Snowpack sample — Buffalo Mountain, Silverthorne, Colorado, USA (1/25/25, 10:11 AM MST)
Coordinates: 39.6222, -106.1139
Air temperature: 22 °F
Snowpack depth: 110 cm
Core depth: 30 cm
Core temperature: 42.8 °F
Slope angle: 12°, slope face: 102°
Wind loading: high
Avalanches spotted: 0
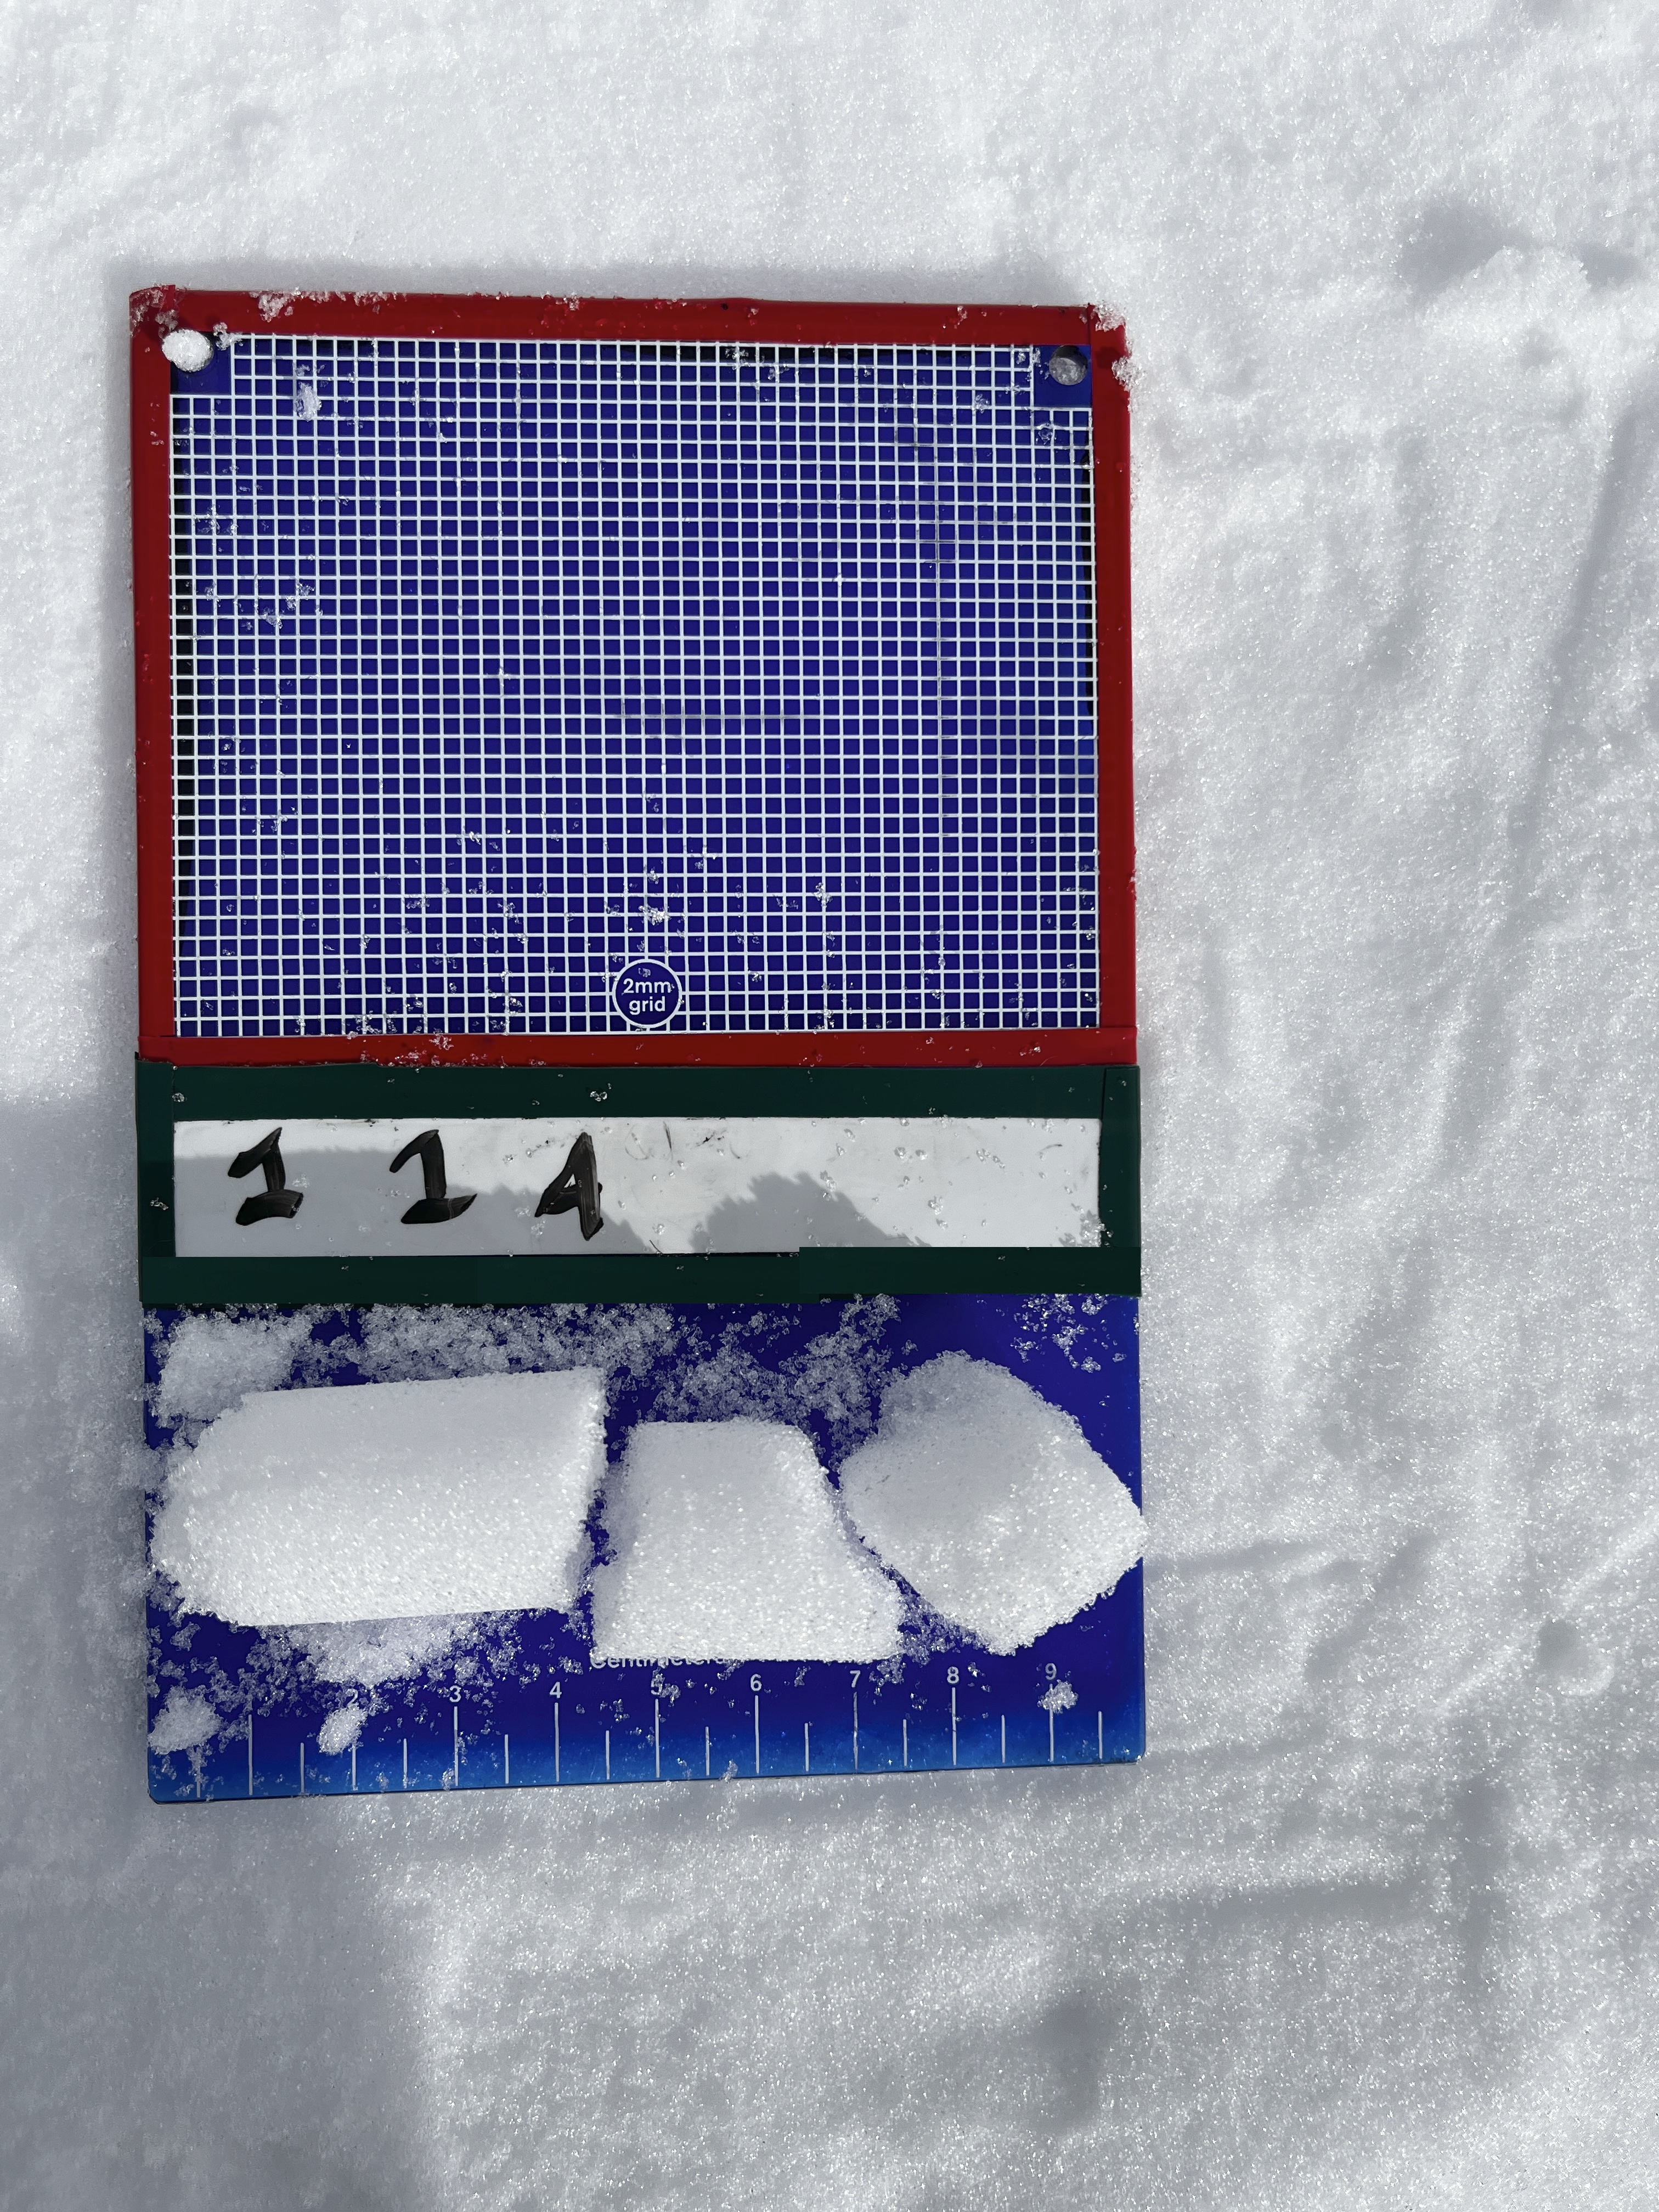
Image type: crystal_card
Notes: No avalanches nearby, collected on the outskirts of a fire break 15 meters from the treeline, on way to Buffalo and Red Mountain